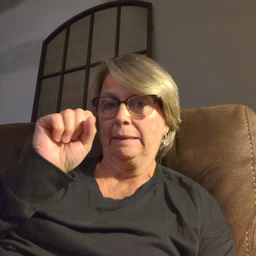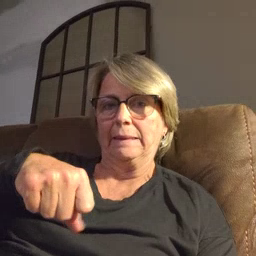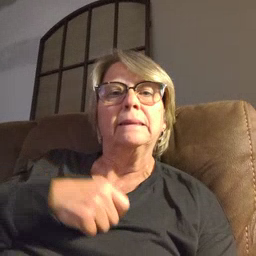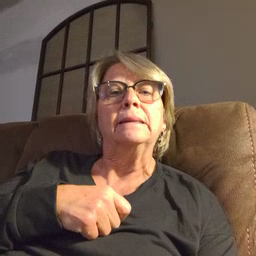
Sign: yes